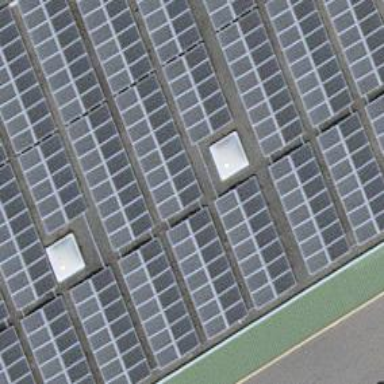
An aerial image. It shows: Solar photovoltaic panel generator.